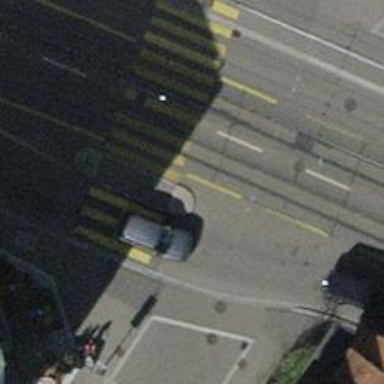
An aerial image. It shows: Tram crossing on the railway.